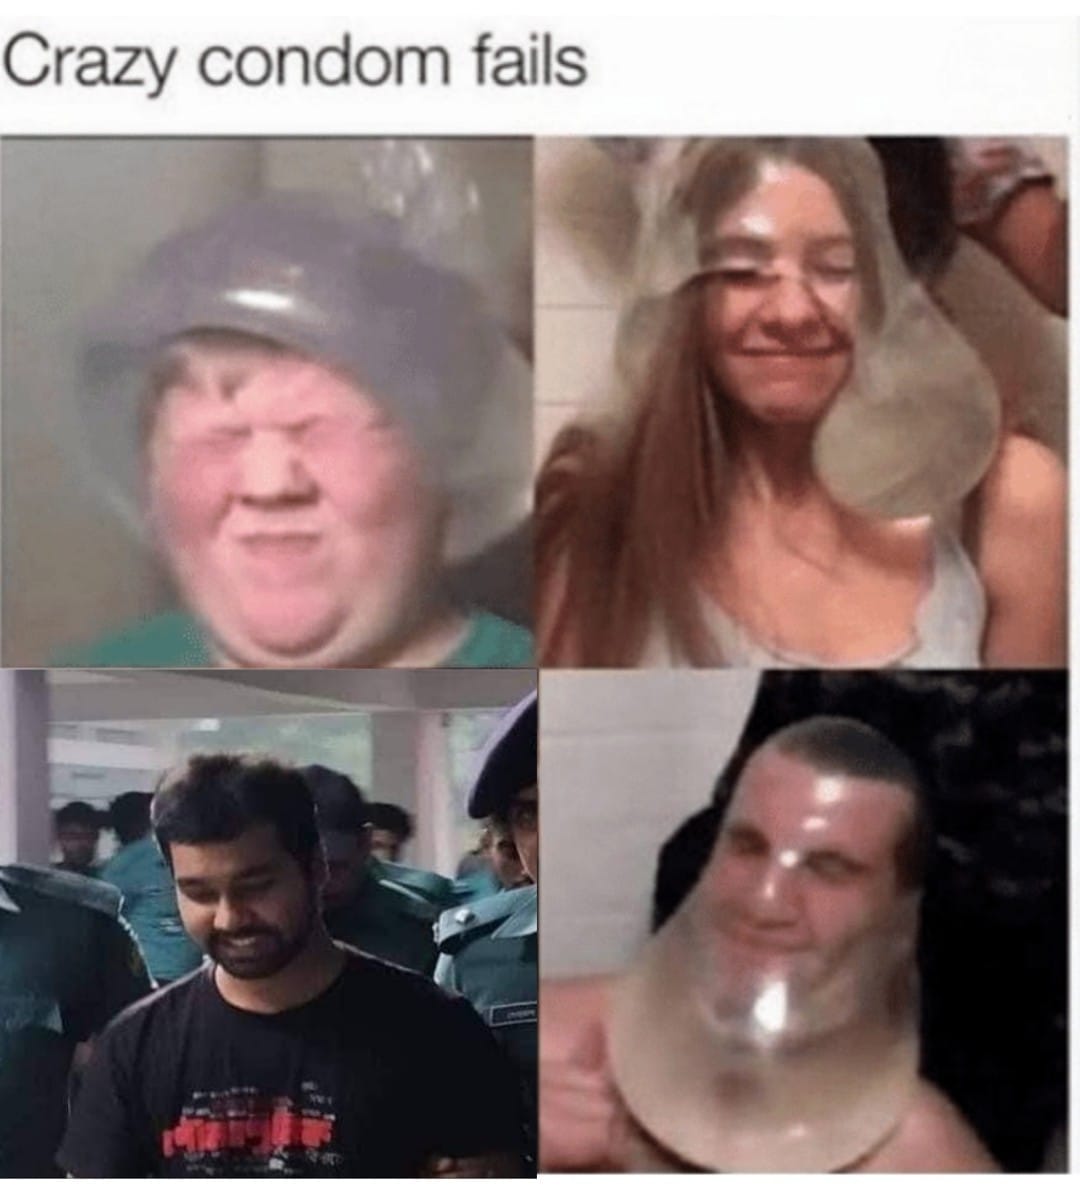
Caption: Crazy condom fails
Label: hate